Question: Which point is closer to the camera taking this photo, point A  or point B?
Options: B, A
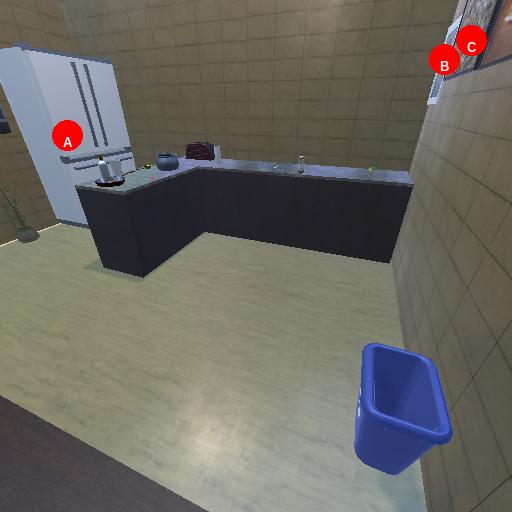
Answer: B